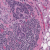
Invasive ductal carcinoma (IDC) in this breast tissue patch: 1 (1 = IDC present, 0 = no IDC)